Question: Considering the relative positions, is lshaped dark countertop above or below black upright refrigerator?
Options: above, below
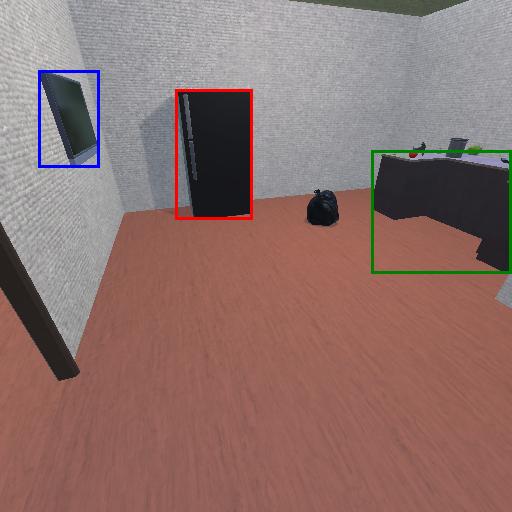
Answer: above